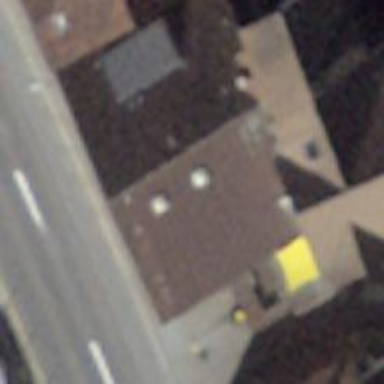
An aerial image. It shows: Hotel with restaurant.